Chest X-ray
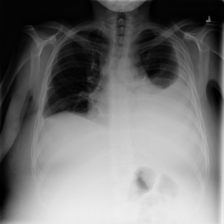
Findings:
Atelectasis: negative
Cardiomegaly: negative
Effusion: positive
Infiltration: negative
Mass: negative
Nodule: negative
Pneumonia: negative
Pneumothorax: negative
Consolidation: negative
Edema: negative
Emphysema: negative
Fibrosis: negative
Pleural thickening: negative
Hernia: negative